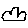
Label: cloud